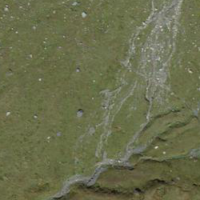
EUNIS habitat code: 26
Species observed at this site:
Gentianella campestris